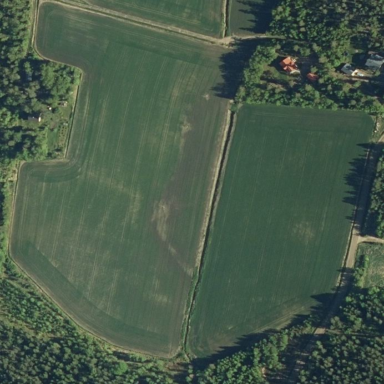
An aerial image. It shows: View of farmland.